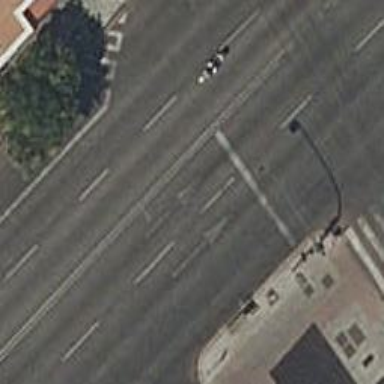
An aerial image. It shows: Marked road crossing.